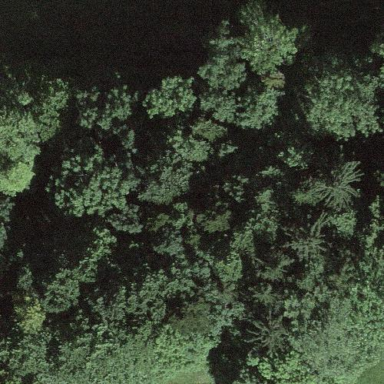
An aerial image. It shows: Forest area.